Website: macys
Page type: account-dashboard
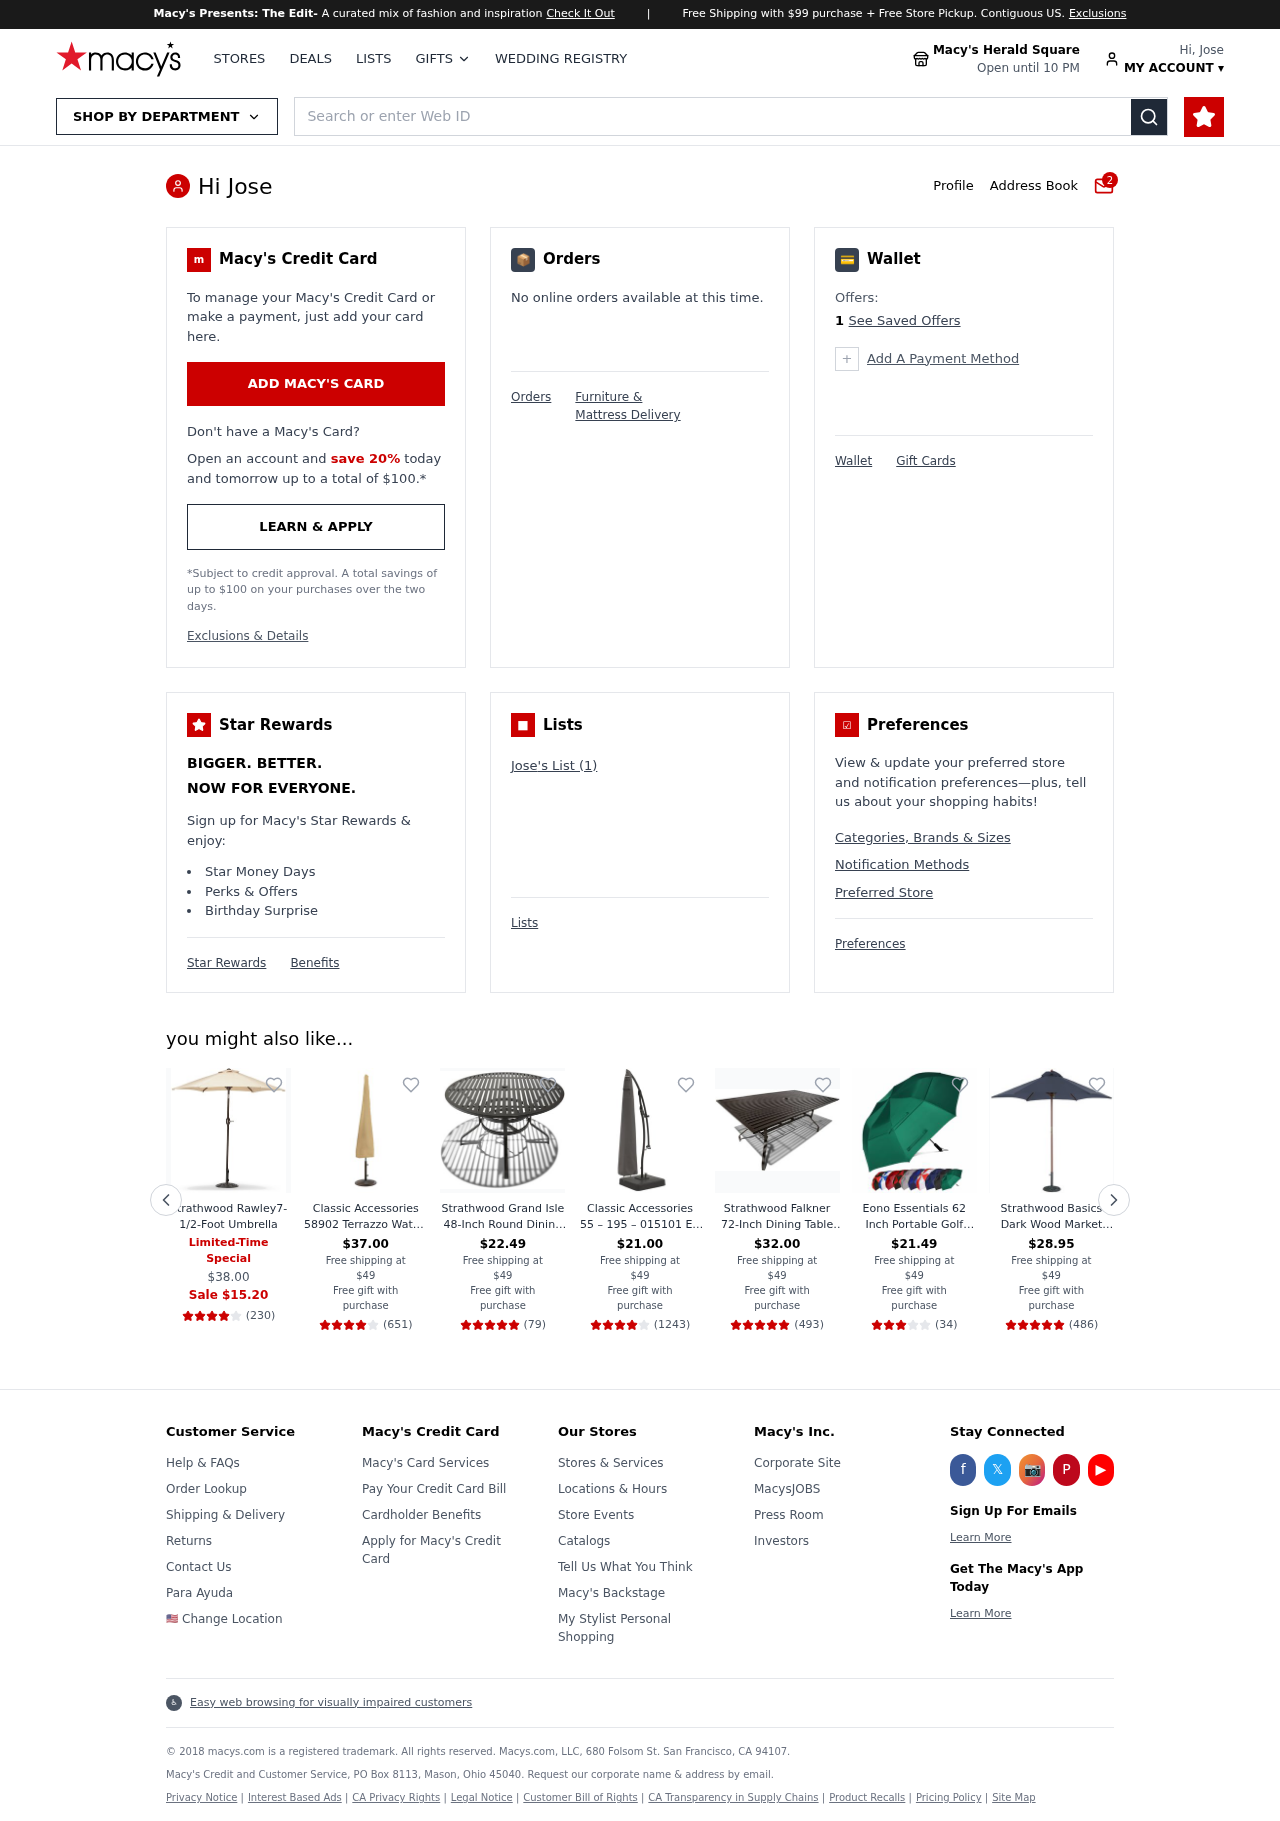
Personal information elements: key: PII_FIRSTNAME
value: Jose
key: PII_LOCATION1_NAME
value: Macy's Herald Square
Product elements: key: PRODUCT1_NAME
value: Strathwood Rawley7-1/2-Foot Umbrella
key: PRODUCT1_NUM_RATINGS
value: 230
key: PRODUCT1_PRICE
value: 38
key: PRODUCT1_RATING
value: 4.4
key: PRODUCT2_NAME
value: Classic Accessories 58902  Terrazzo Water-Resistant 11 Foot Patio Umbrella Cover,Sand,10 in
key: PRODUCT2_NUM_RATINGS
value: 651
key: PRODUCT2_PRICE
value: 37
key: PRODUCT2_RATING
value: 4.4
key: PRODUCT3_NAME
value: Strathwood Grand Isle 48-Inch Round Dining Table with Umbrella Hole
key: PRODUCT3_NUM_RATINGS
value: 79
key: PRODUCT3_PRICE
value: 22.49
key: PRODUCT3_RATING
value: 4.9
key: PRODUCT4_NAME
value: Classic Accessories 55 – 195 – 015101 EC Ravenna Patio Offset Umbrella Überdachungsabdeckung
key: PRODUCT4_NUM_RATINGS
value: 1243
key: PRODUCT4_PRICE
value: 21
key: PRODUCT4_RATING
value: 4.4
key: PRODUCT5_NAME
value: Strathwood Falkner 72-Inch Dining Table with Umbrella Hole
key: PRODUCT5_NUM_RATINGS
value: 493
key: PRODUCT5_PRICE
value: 32
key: PRODUCT5_RATING
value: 4.6
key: PRODUCT6_NAME
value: Eono Essentials 62 Inch Portable Golf Umbrella Large Windproof Double Canopy - Automatic Open Strong
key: PRODUCT6_NUM_RATINGS
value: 34
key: PRODUCT6_PRICE
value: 21.49
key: PRODUCT6_RATING
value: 3.3
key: PRODUCT7_NAME
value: Strathwood Basics Dark Wood Market Umbrella, Navy
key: PRODUCT7_NUM_RATINGS
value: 486
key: PRODUCT7_PRICE
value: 28.95
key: PRODUCT7_RATING
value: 4.6
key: PRODUCT1_SALE_PRICE
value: Sale $15.20
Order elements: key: ORDER_FREE_SHIPPING_MIN
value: $99
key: ORDER_STORE_HOURS
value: Open until 10 PM
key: ORDER_NUM_MESSAGES
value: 2
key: ORDER_DISCOUNT_PERCENT
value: save 20%
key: ORDER_MAX_SAVINGS
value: $100
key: ORDER_MAX_SAVINGS2
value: $100
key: ORDER_NUM_OFFERS
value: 1
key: ORDER_NUM_LIST_ITEMS
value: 1
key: ORDER_FREE_SHIPPING_THRESHOLD
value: $49
Search elements: key: HEADER_SEARCH
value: Search or enter Web ID